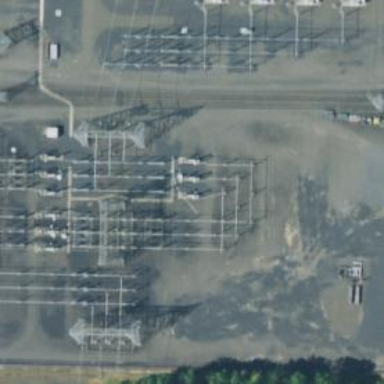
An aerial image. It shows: Switch used for power control.